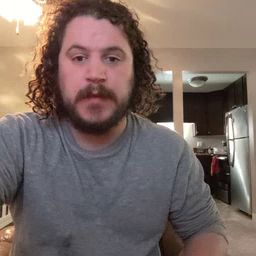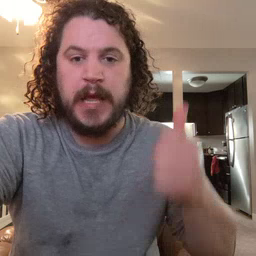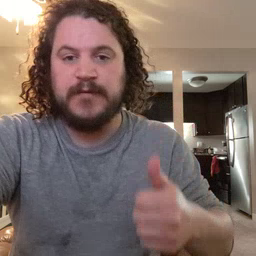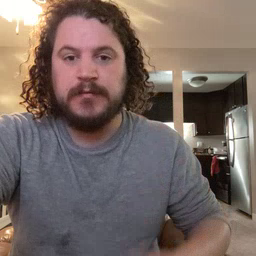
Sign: every